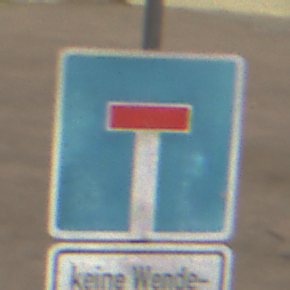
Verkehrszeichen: Sackgasse
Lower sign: HinweisGeaenderteVorfahrtVerkehrsfuehrungVerkehrsregelung3
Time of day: Midday
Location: Outdoor (Suburban)
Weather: PartlyCloudy
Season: NotSpecified
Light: Natural